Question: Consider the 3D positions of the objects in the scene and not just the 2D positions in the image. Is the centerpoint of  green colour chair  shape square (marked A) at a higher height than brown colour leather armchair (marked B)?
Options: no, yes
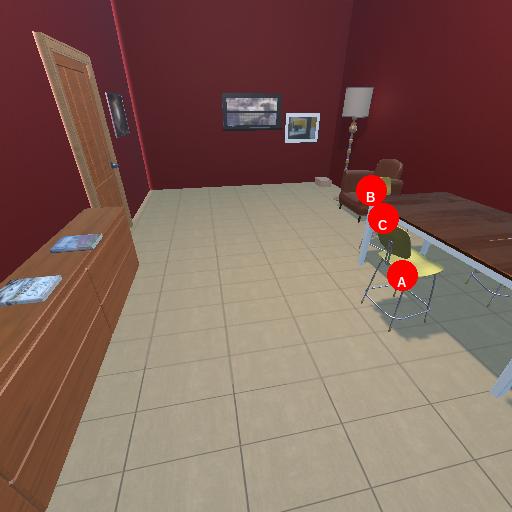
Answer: no